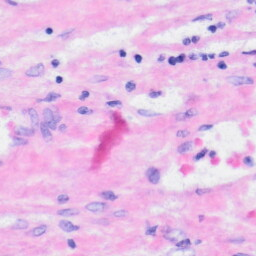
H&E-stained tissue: Liver